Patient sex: M
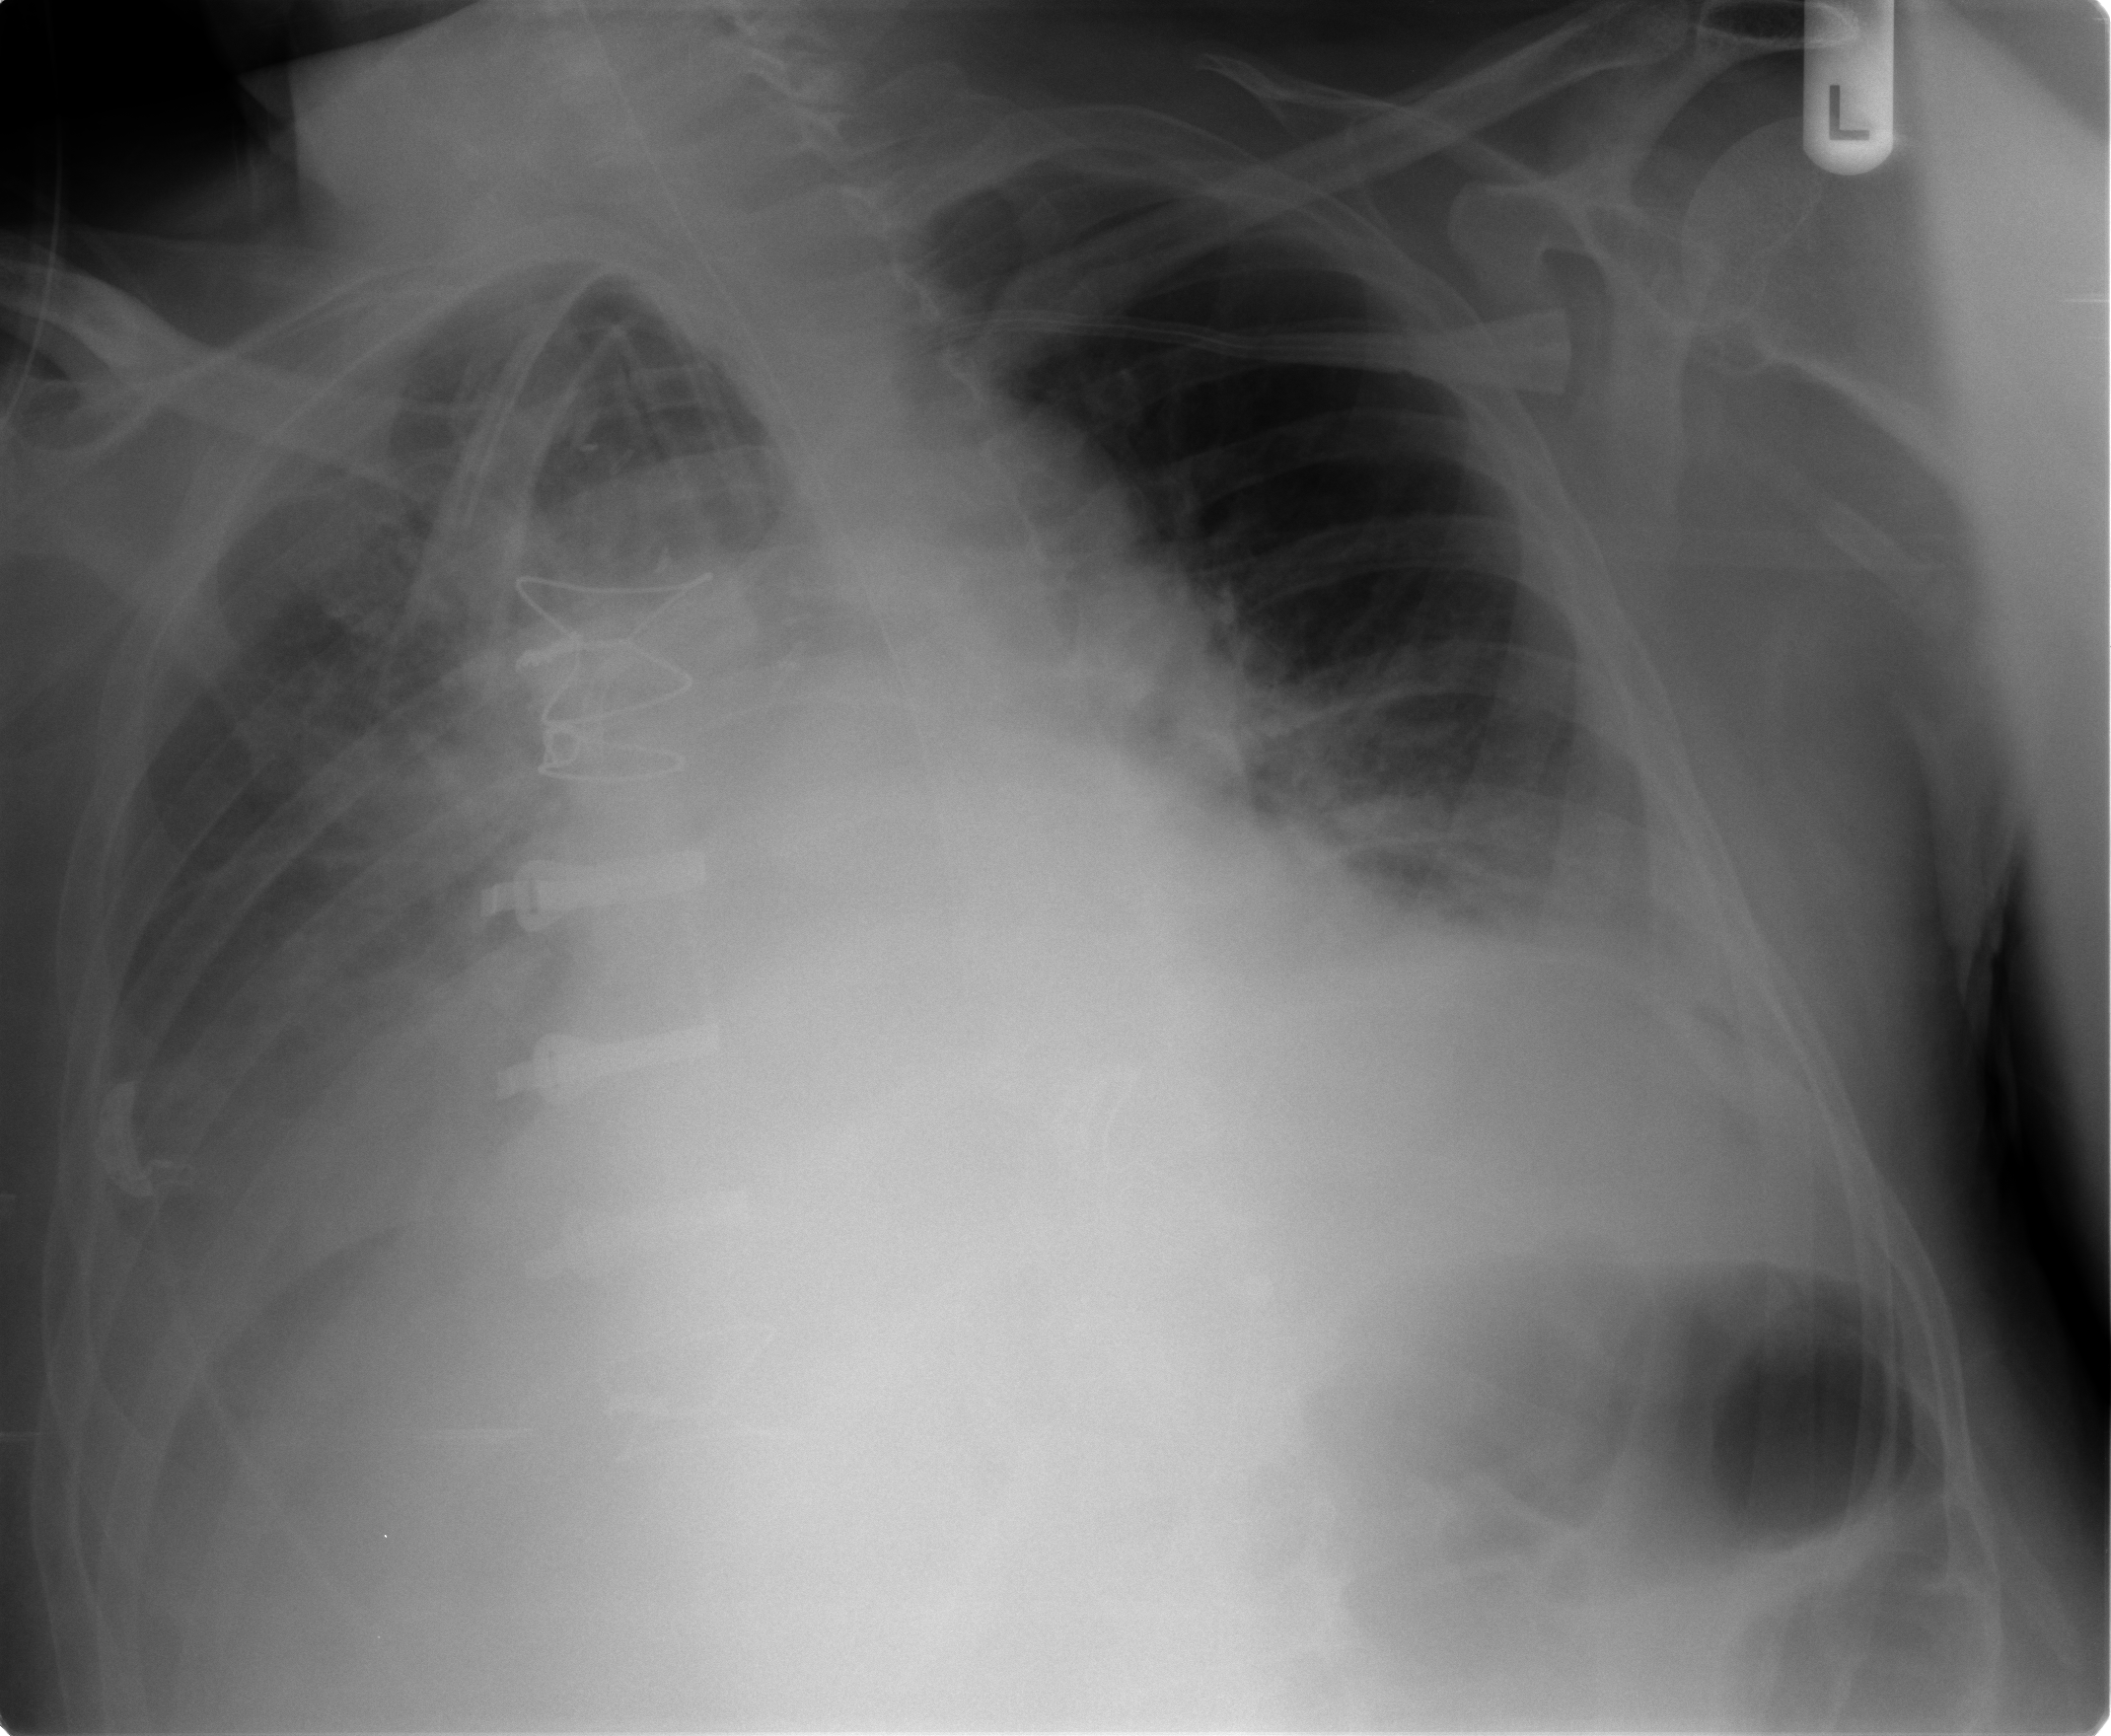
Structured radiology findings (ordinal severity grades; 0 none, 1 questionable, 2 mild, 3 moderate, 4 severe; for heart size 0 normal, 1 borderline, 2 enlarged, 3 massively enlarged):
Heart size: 3
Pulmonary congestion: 1
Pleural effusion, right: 3
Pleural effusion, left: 2
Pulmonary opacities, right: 2
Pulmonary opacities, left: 2
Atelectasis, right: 2
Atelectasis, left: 2